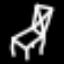
Label: chair